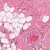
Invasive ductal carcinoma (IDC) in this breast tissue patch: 0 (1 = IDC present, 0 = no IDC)